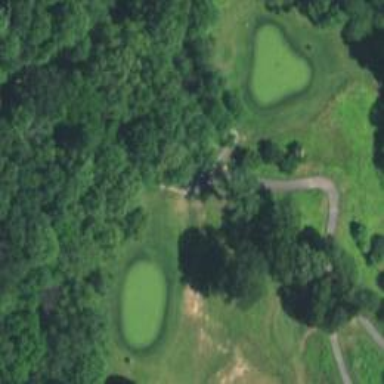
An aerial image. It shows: Path for both road and golf.